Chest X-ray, PA view. Patient: 43 years old, sex F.
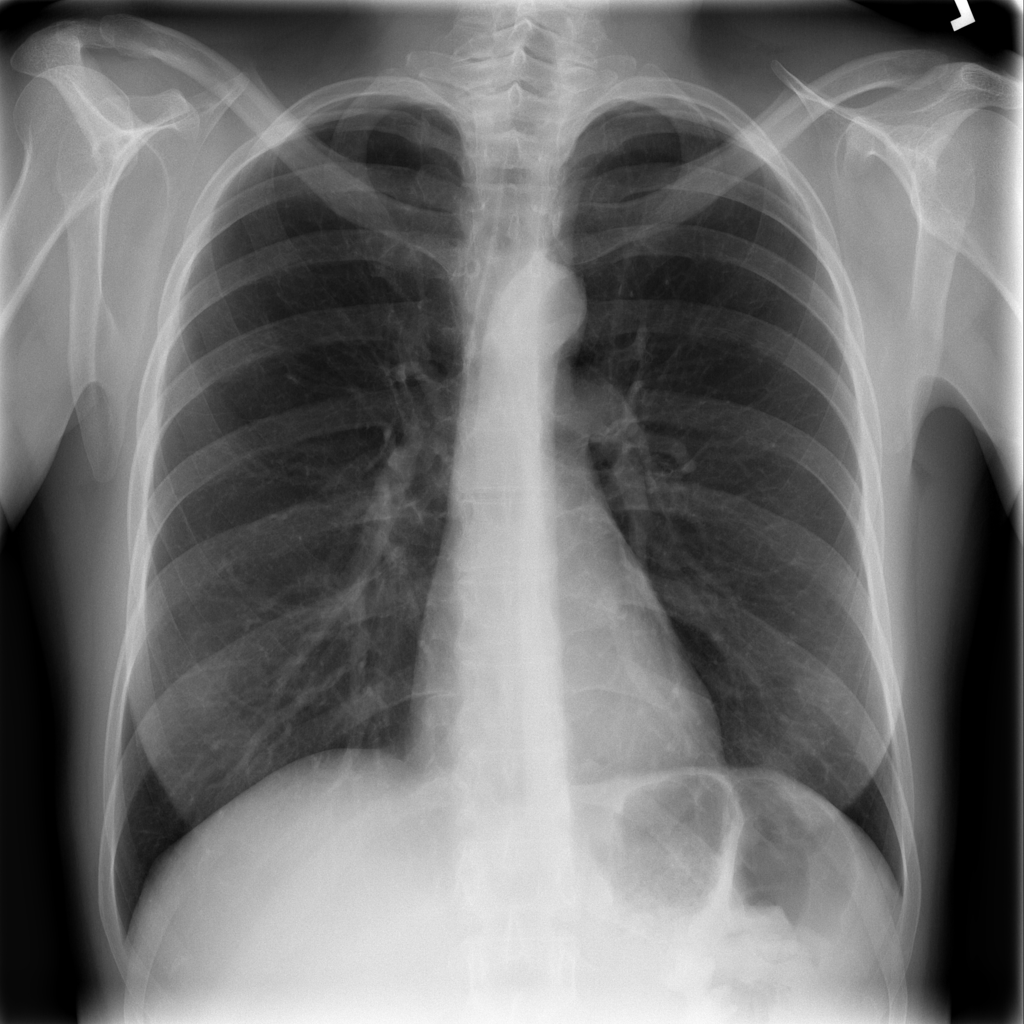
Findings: No Finding